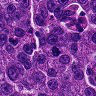
Metastatic tissue present: yes